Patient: sex F, age 59
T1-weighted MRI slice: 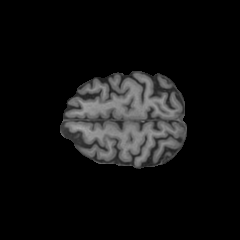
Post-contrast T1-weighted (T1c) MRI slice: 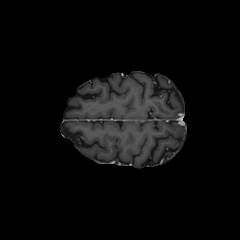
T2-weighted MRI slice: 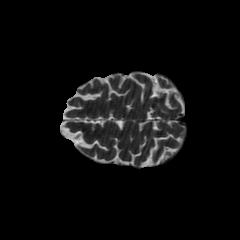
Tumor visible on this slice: no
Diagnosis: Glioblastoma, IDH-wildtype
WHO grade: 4